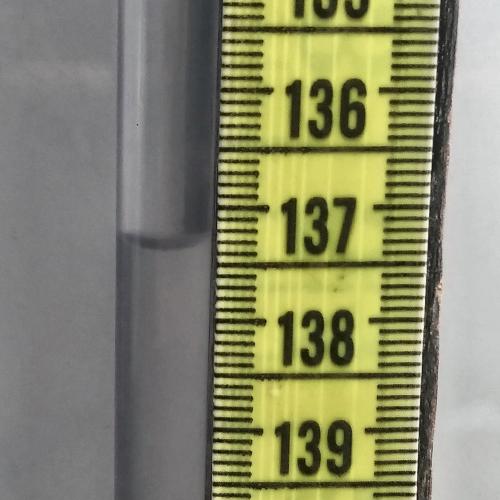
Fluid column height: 137.3 cm